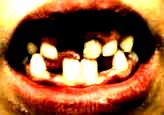
Condition: hypodontia